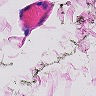
Metastatic tissue present: no